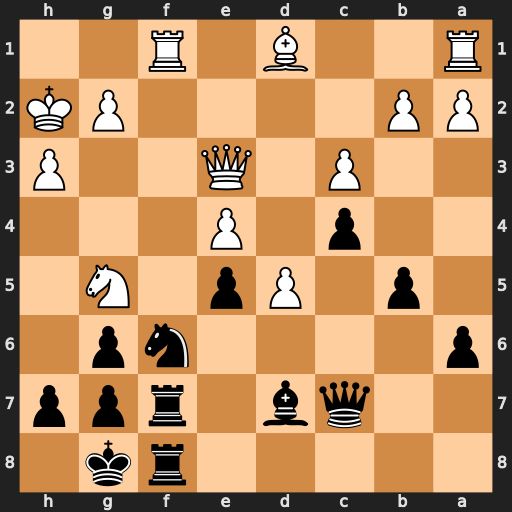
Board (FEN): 5rk1/2qb1rpp/p4np1/1p1Pp1N1/2p1P3/2P1Q2P/PP4PK/R2B1R2
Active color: b
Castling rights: -
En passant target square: -
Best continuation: Nxd5 Qd2 Rxf1 Qxd5+ Kh8